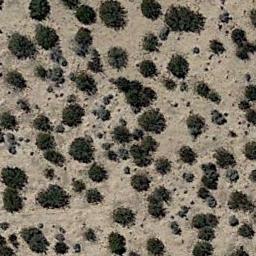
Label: chaparral